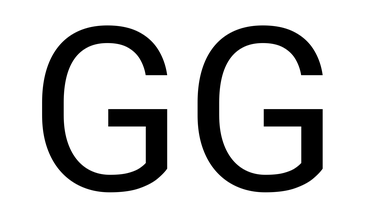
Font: Roboto_Regular